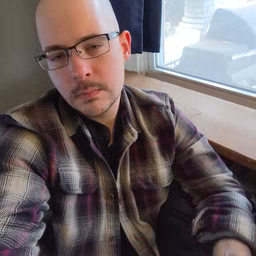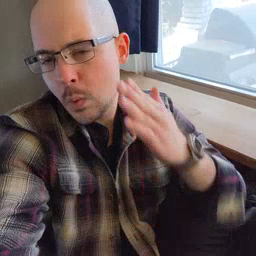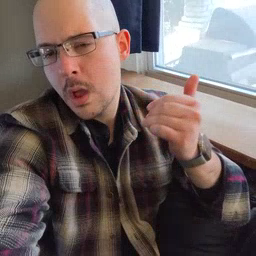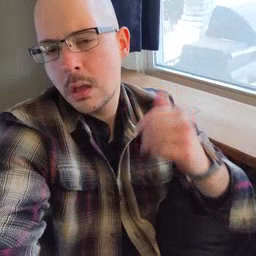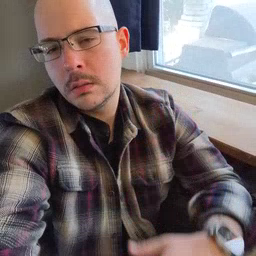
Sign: why